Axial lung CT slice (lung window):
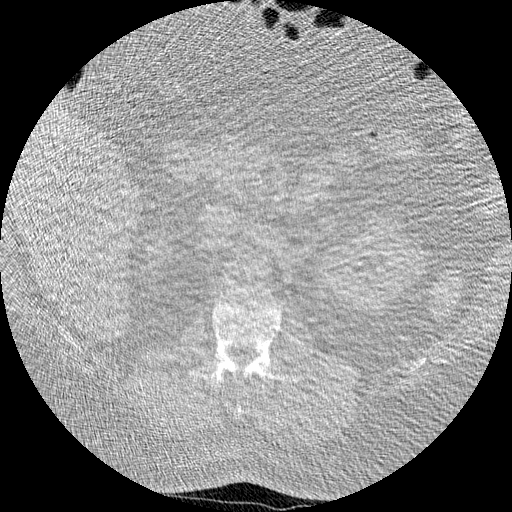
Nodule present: no